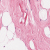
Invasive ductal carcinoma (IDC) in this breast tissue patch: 0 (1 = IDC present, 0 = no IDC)